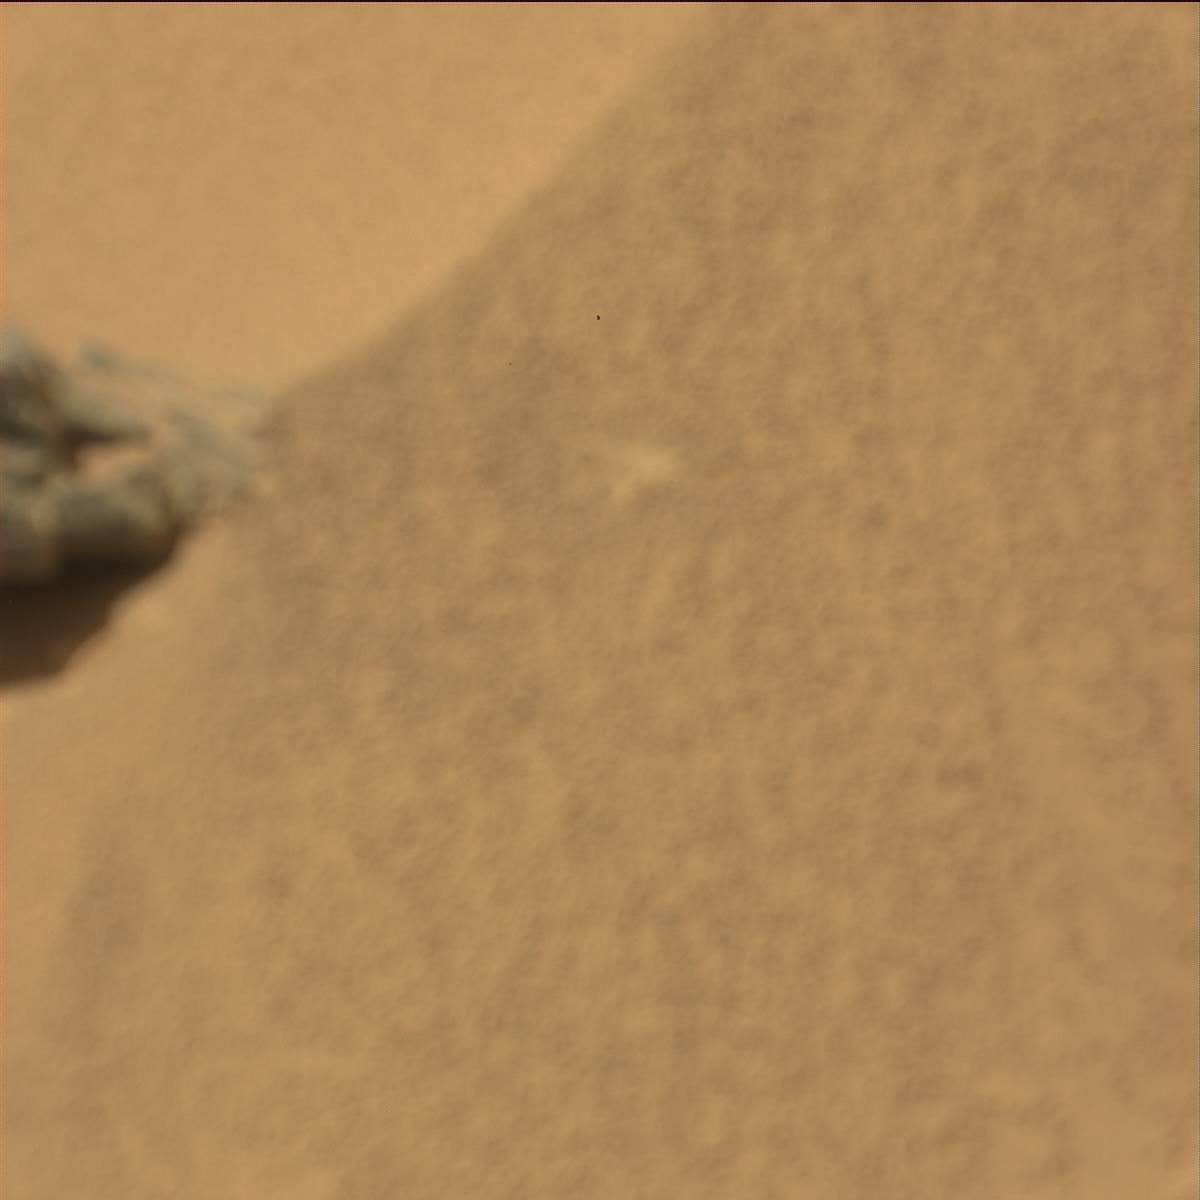
Terrain classes present: Bedrock, Sand / Soil